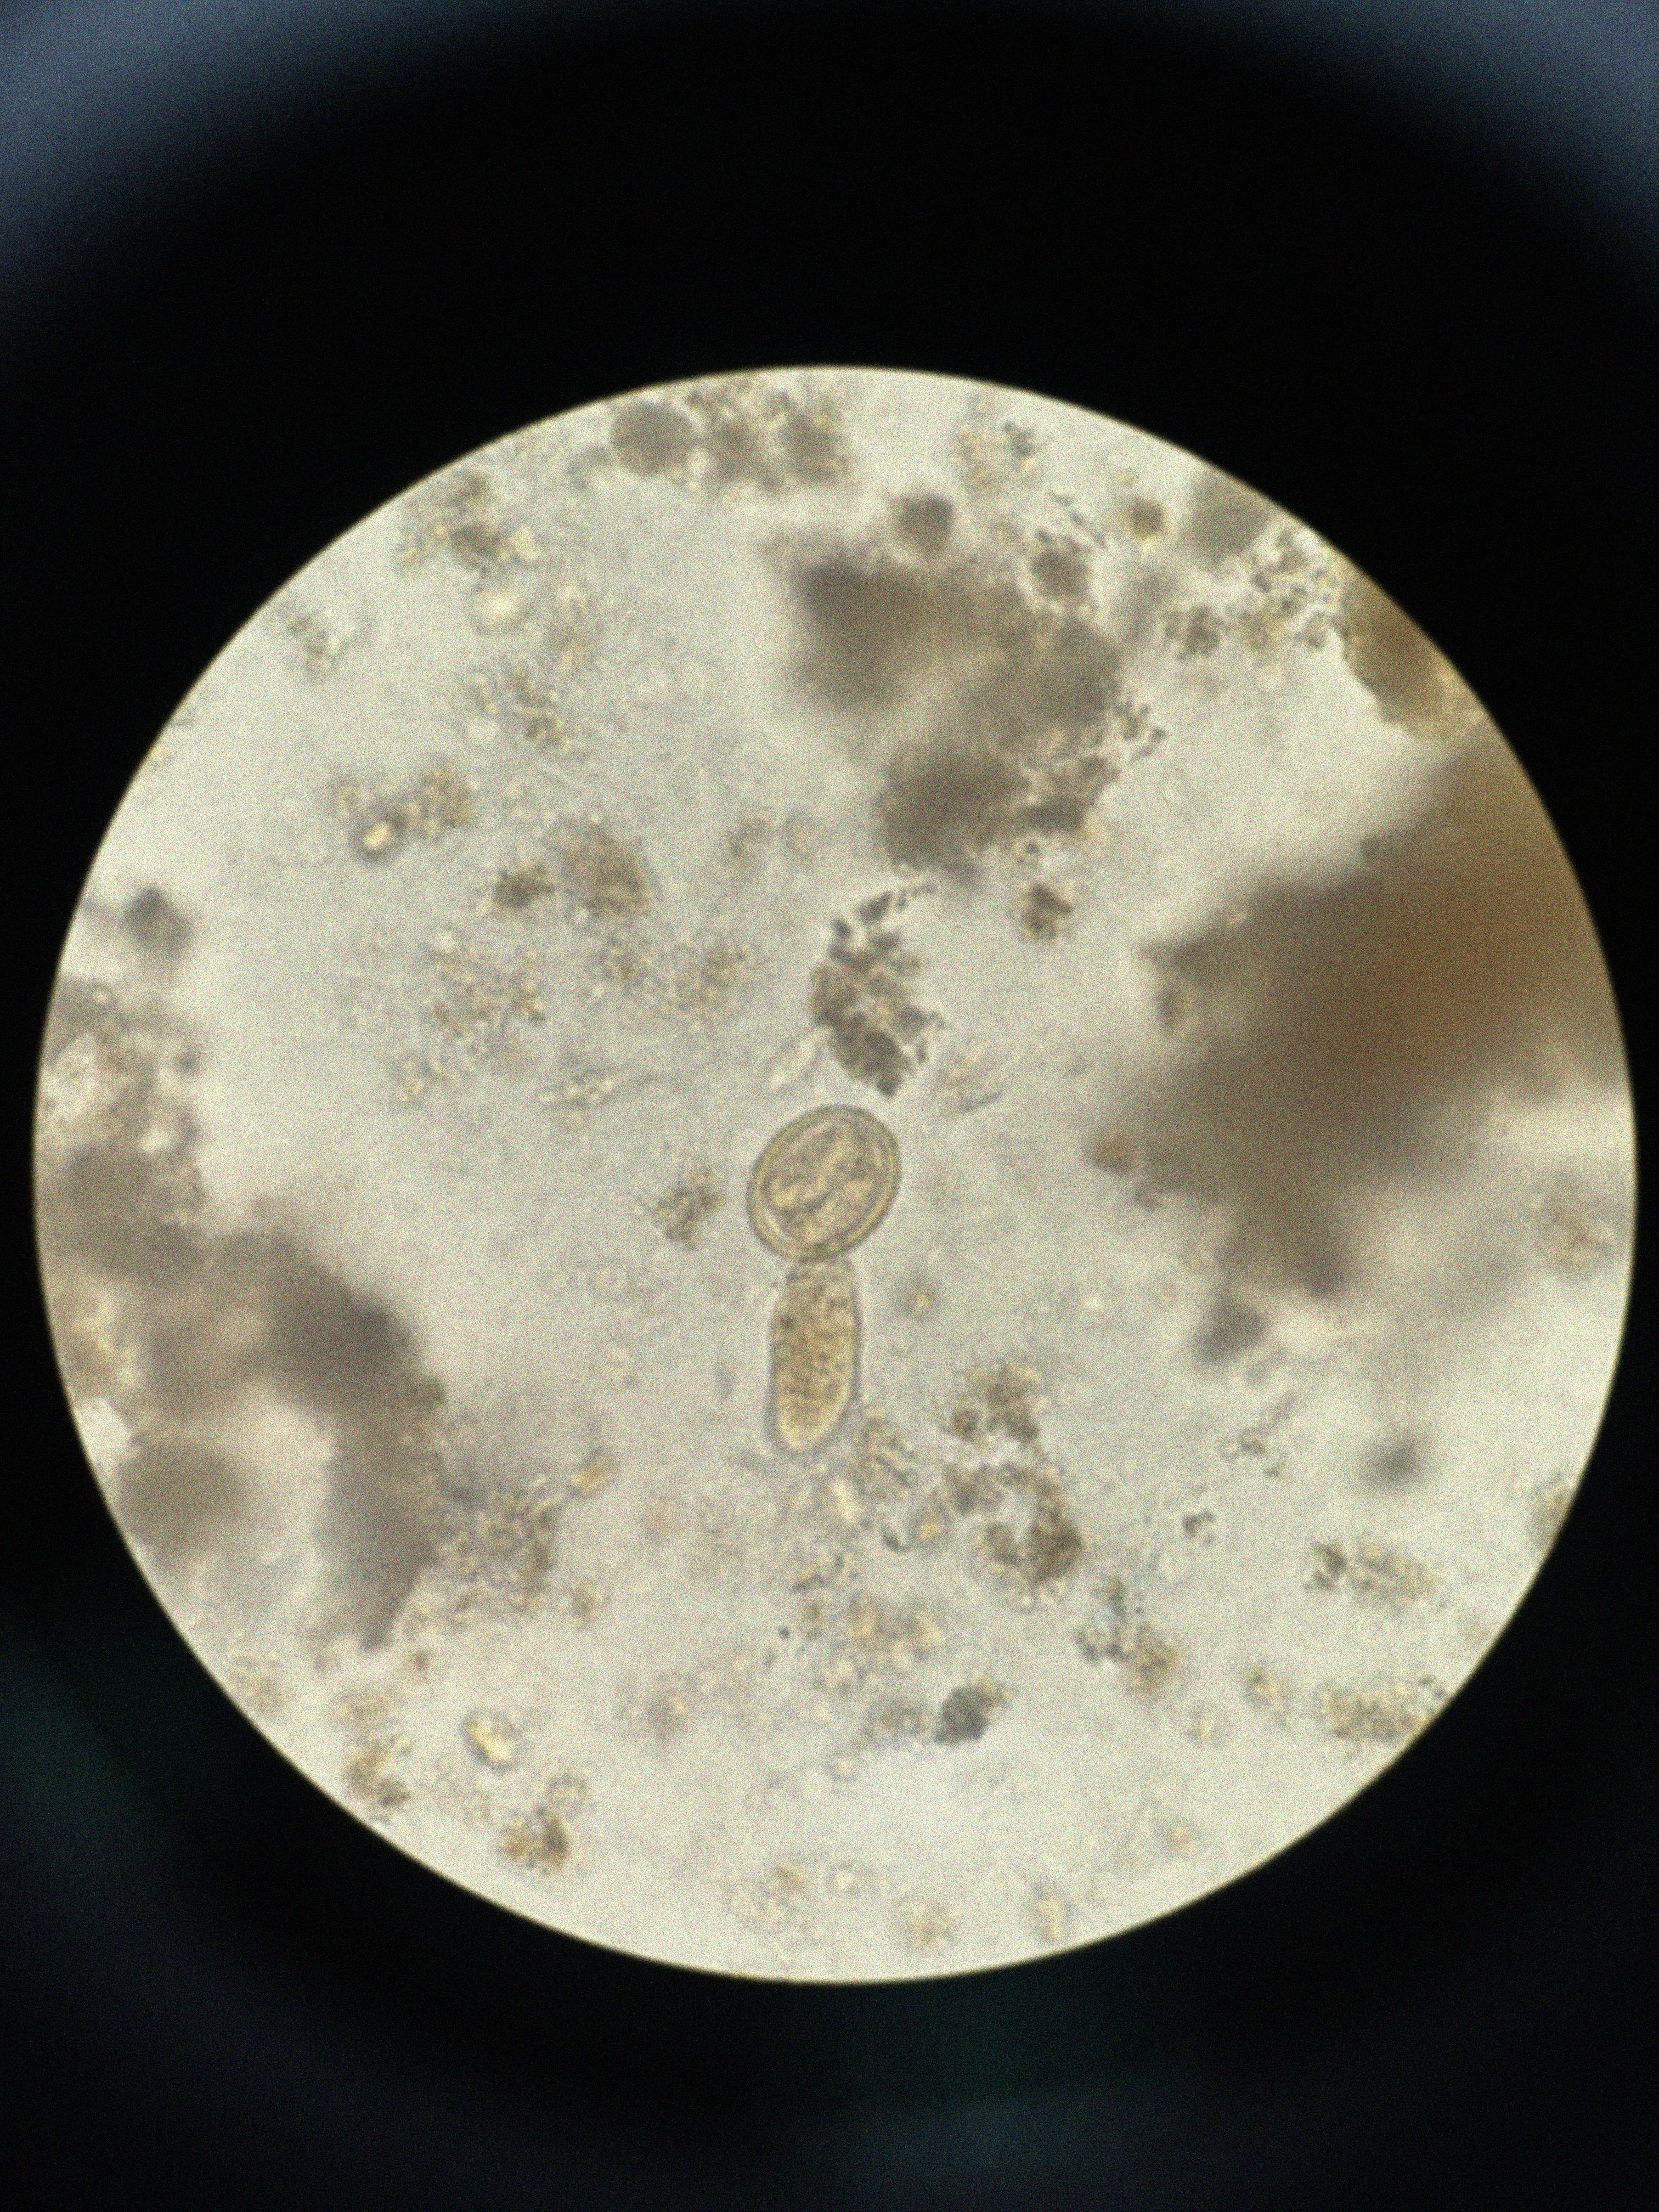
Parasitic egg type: Ascaris lumbricoides